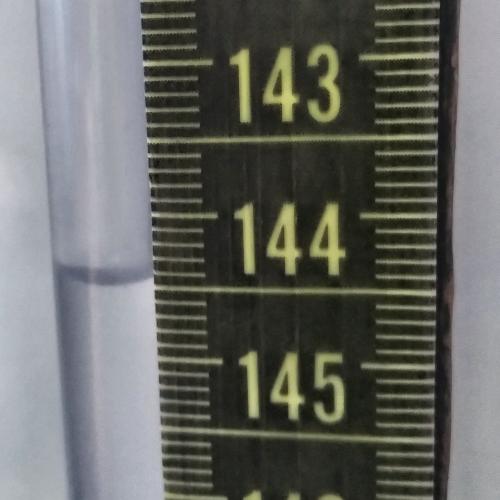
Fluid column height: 144.5 cm